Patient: sex M, age 42
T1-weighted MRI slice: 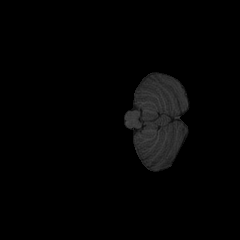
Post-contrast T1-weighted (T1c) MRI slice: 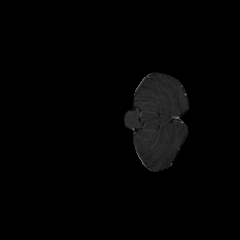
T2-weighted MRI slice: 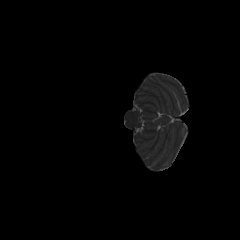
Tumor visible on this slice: no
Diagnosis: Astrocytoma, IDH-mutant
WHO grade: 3